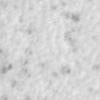
Label: no_change